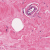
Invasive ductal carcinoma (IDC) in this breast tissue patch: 0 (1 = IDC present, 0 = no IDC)